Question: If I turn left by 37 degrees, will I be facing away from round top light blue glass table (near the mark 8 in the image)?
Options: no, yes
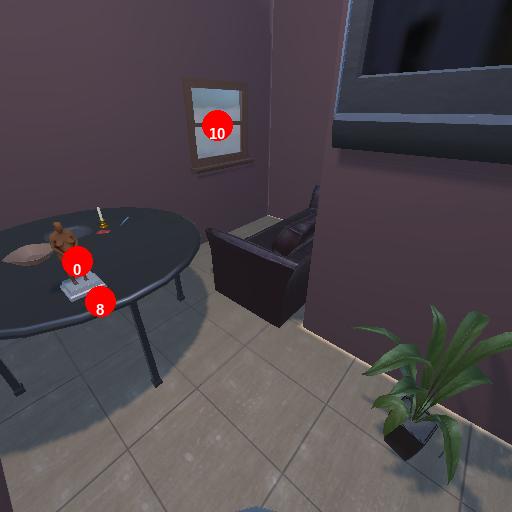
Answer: no